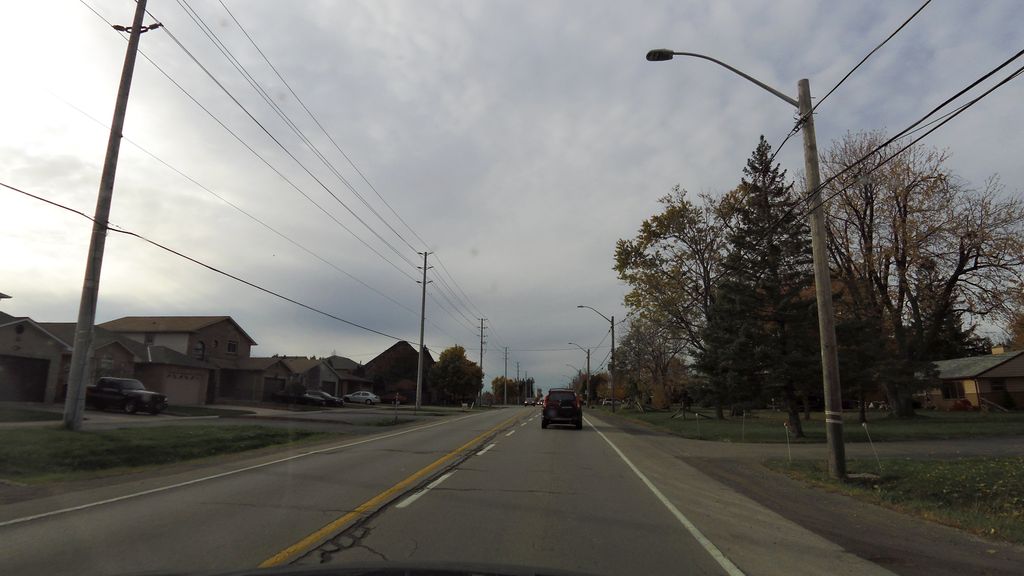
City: hamilton